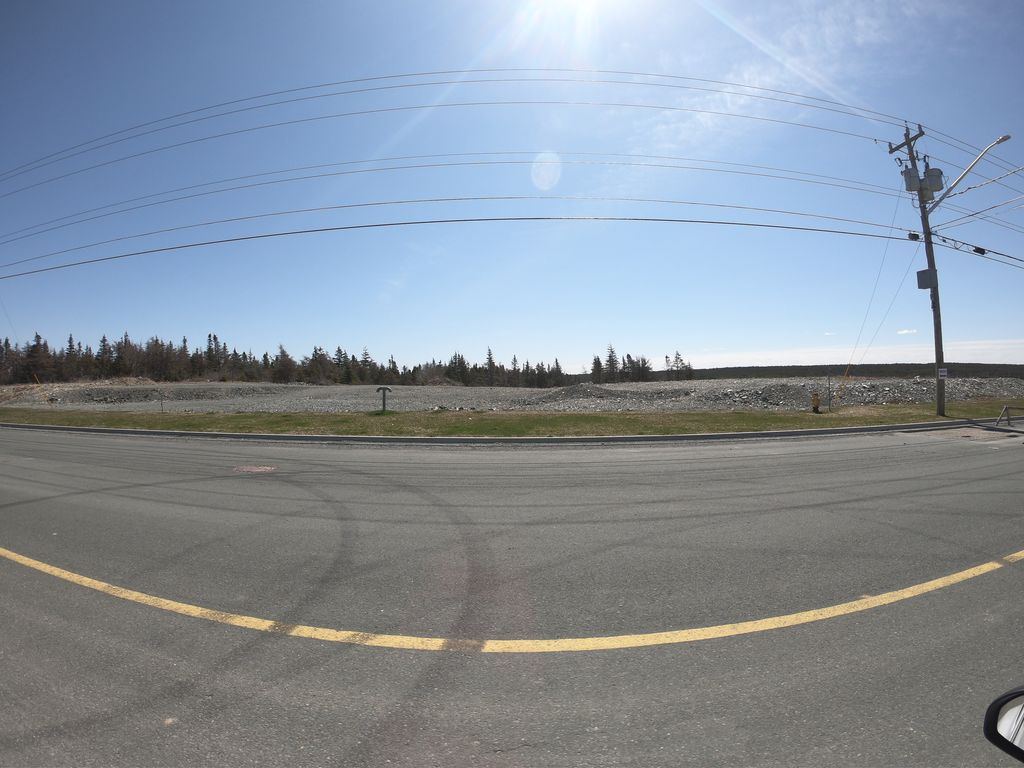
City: st_johns